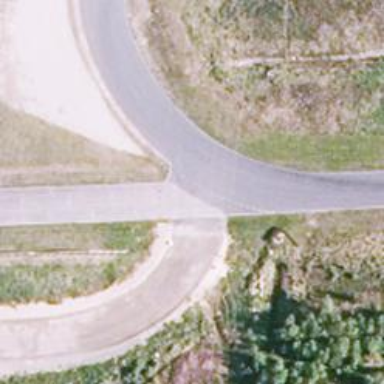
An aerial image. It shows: Motor sport raceway with asphalt surface.